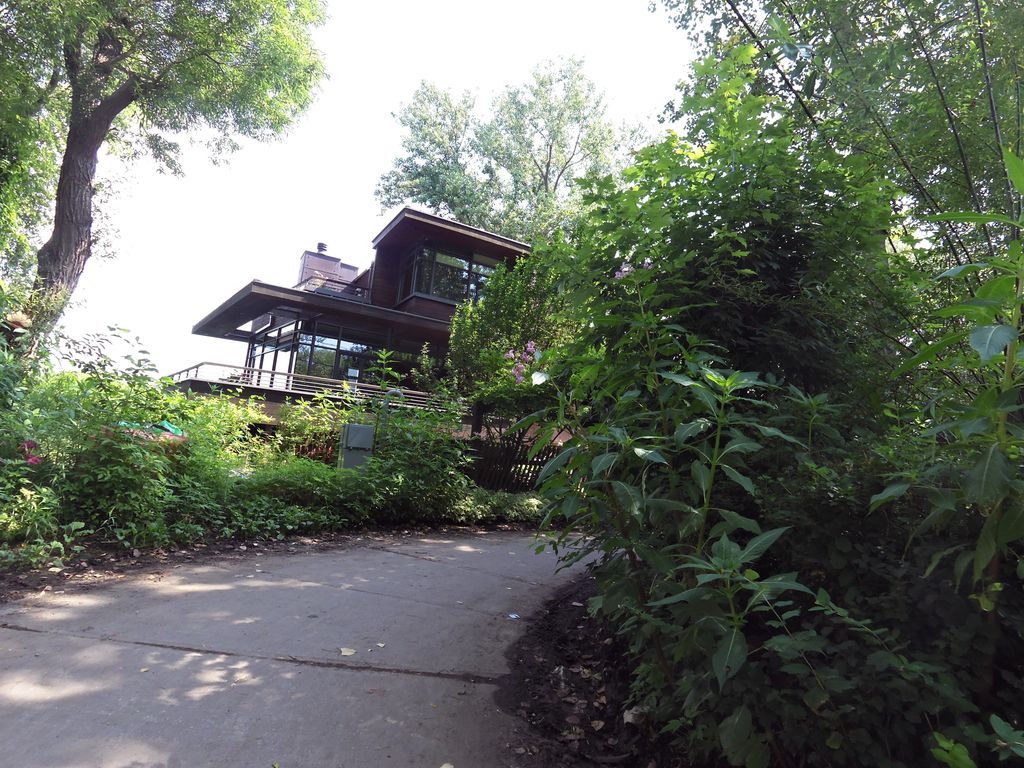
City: toronto